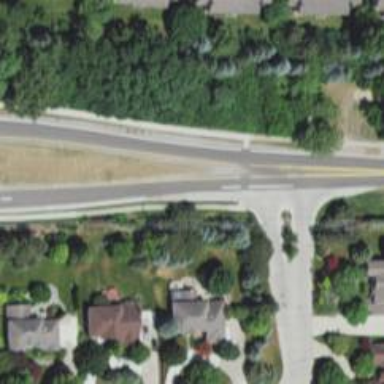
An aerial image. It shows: Unmarked road crossing.